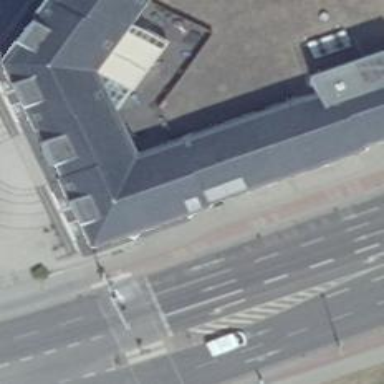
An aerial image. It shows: Building with ridge on the roof.